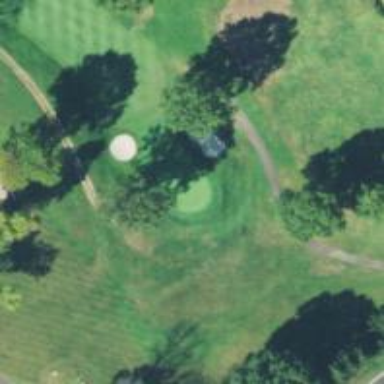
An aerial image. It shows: Golf hole.